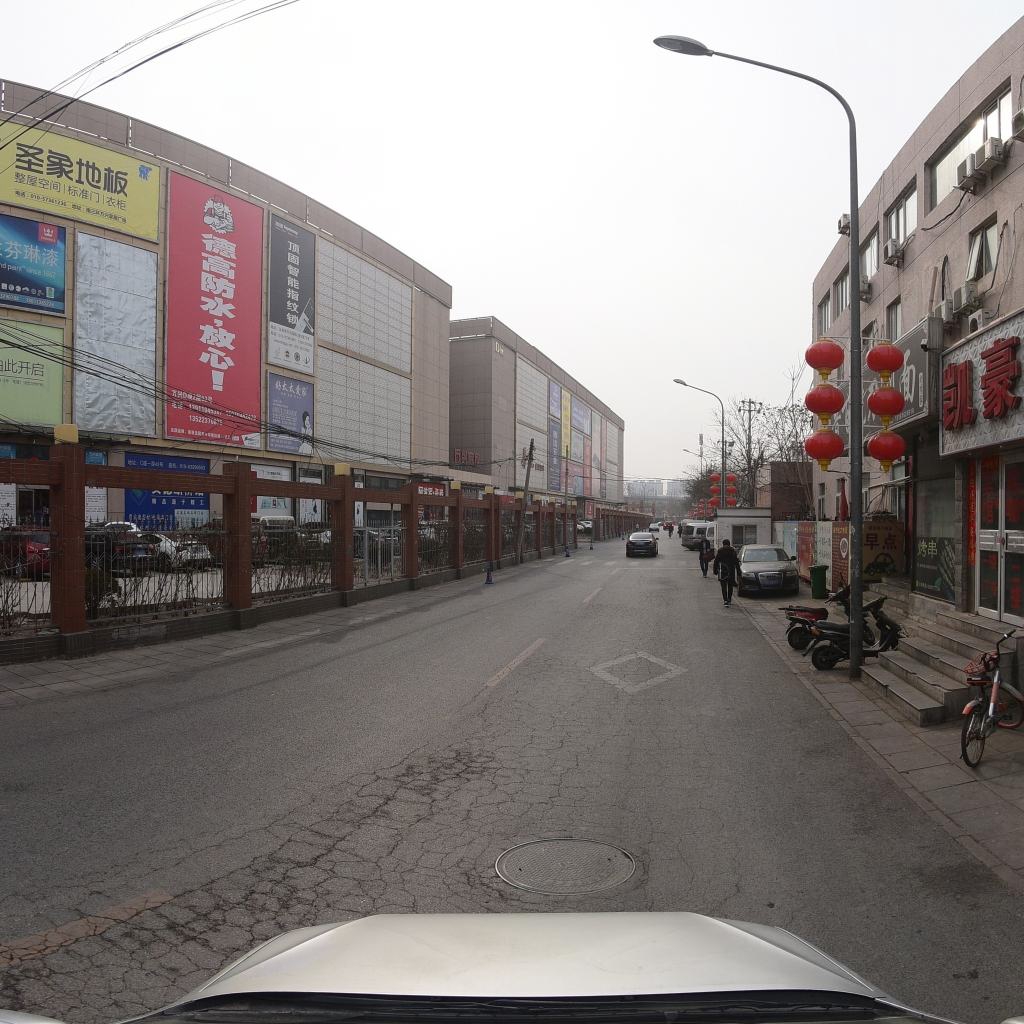
Region: Fengtai
Road damage annotations: alligator crack, manhole cover